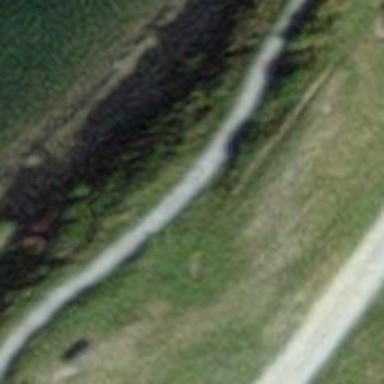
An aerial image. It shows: Path with fine gravel surface.